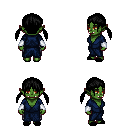
a pixel art fantasy rpg character, female body template, orc, green skin, blue robe, metal pants, black twin-tailed hairstyle, white cloth bracers, black slippers, four views (front, back, left, right), 2x2 character sprite sheet, small pixel art, hard edges, no anti-aliasing